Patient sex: F
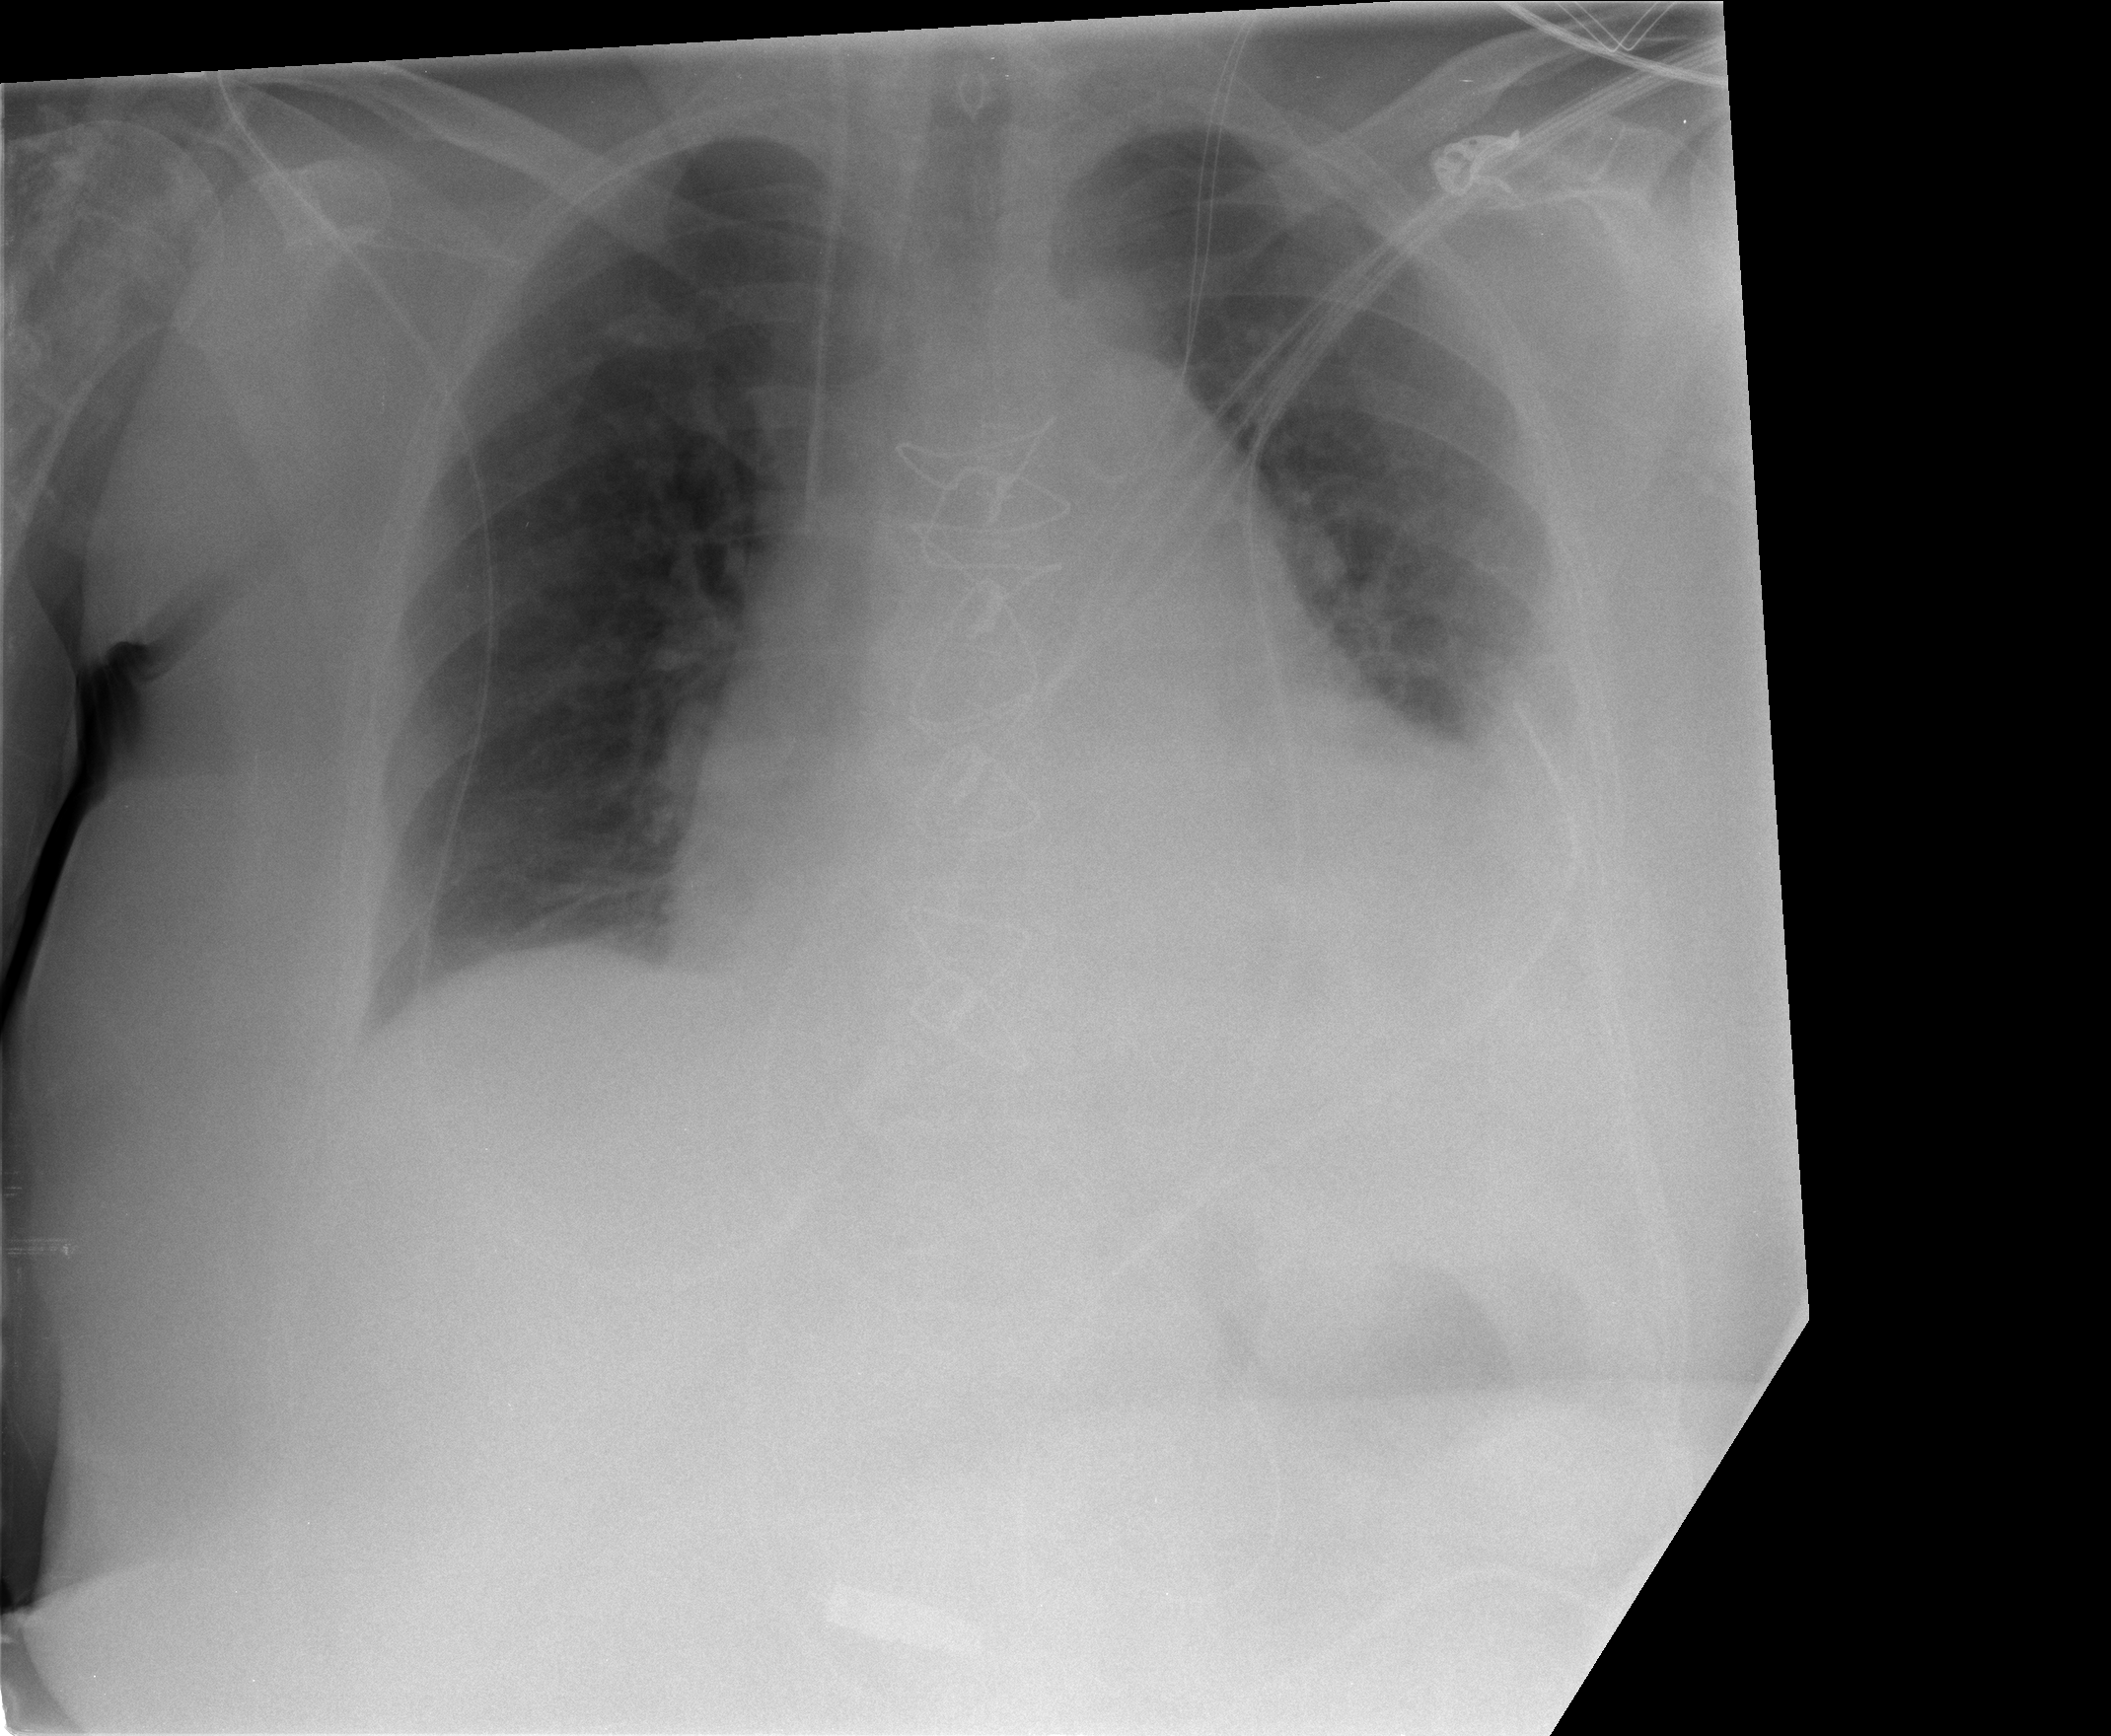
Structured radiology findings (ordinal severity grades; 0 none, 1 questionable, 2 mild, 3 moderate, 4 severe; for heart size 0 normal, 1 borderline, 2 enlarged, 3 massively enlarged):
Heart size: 2
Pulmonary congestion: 2
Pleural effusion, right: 0
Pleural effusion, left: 2
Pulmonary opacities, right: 0
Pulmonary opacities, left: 0
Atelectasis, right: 0
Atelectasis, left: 2